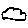
Label: cloud